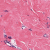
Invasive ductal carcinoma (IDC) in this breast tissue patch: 0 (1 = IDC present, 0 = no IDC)